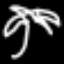
Label: palm tree